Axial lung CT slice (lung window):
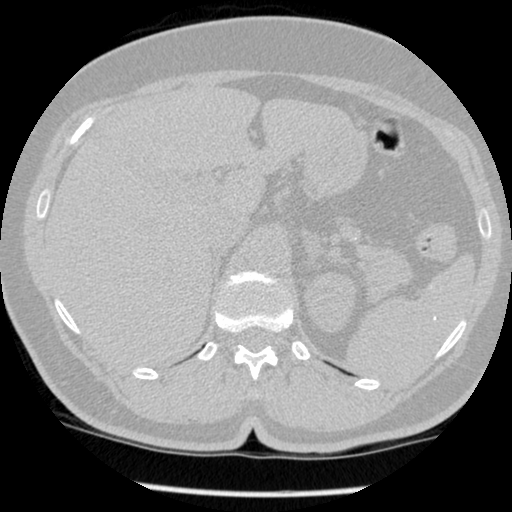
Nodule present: no